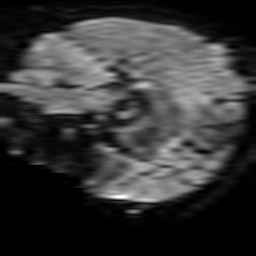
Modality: TRACE
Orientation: sagittal
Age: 35
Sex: male
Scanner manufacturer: philips
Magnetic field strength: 3 T
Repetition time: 3.713 s
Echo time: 0.05903 s